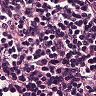
Metastatic tissue present: no